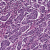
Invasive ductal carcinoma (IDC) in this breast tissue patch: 1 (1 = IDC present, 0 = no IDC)